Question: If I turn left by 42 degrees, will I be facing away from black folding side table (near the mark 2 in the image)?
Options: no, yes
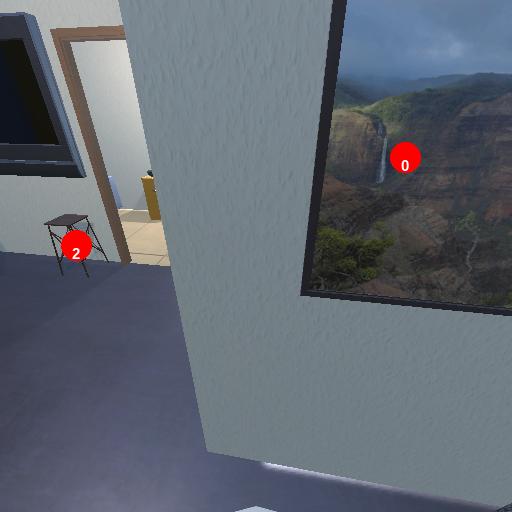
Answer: no